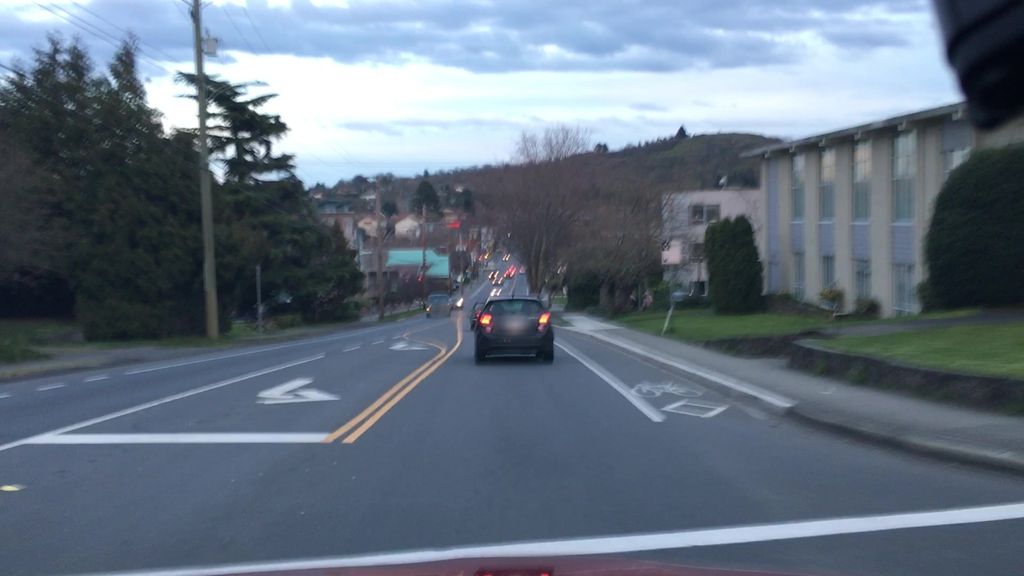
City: victoria